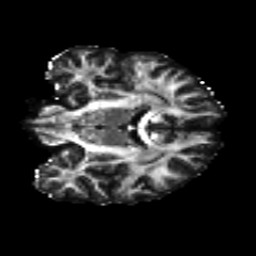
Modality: FA
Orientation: coronal
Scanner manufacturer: siemens
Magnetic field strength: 3 T
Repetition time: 4.16 s
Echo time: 0.0806 s